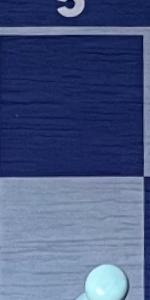
Label: Empty